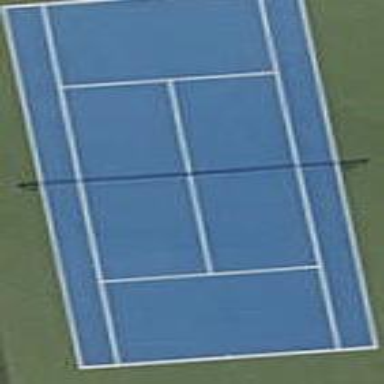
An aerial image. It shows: Tennis court on pitch.